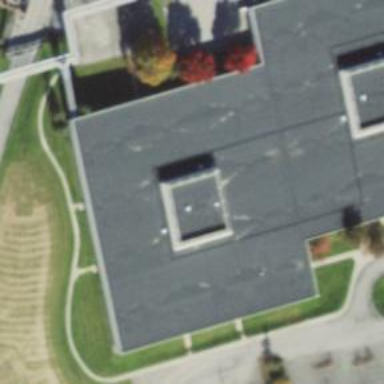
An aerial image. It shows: Commercial building.